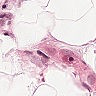
Metastatic tissue present: no